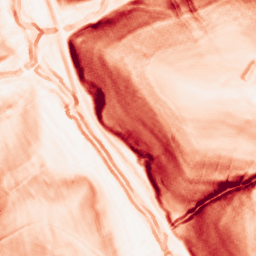
Category: morphological
Decomposition family: morphological_gradient
Decomposition parameters: size: 3
shape: diamond
Upsampling method: quintic
Upsampling parameters: scale: 2
Upsampling scale: 2